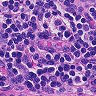
Metastatic tissue present: no